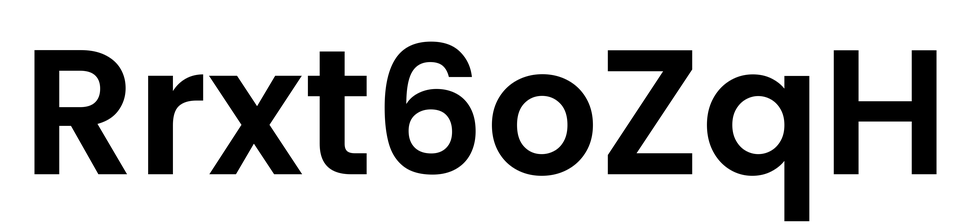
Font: Poppins-SemiBold